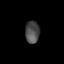
Tissue: prostate
Cell type: T cells
Senescence score: 0.3546
Nuclear area (px): 311
Mean DAPI intensity: 75.801